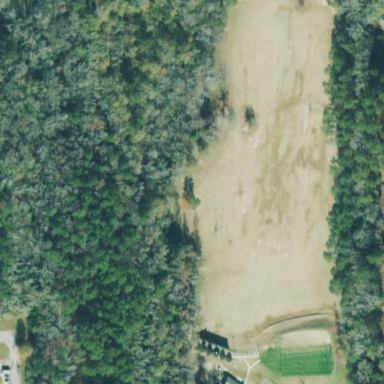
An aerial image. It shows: Grassy area designated for driving range golf.